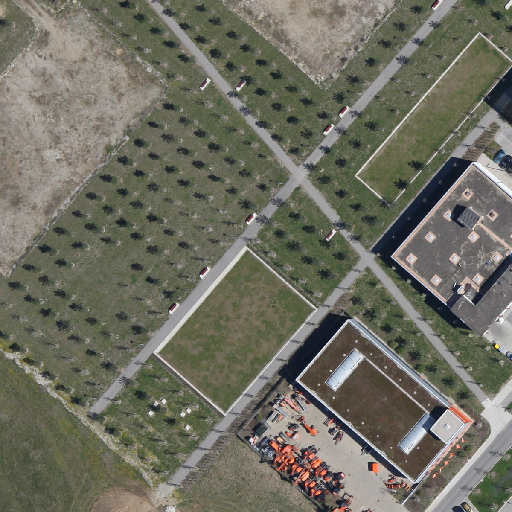
Referring expression: road